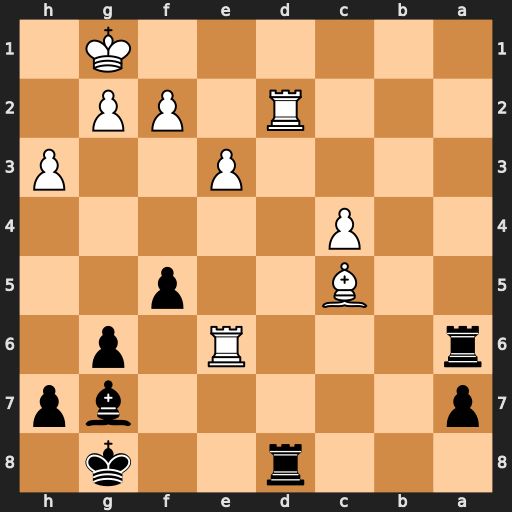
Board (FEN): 3r2k1/p5bp/r3R1p1/2B2p2/2P5/4P2P/3R1PP1/6K1
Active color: b
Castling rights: -
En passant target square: -
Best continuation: Ra1+ Kh2 Rxd2 Re8+ Kf7